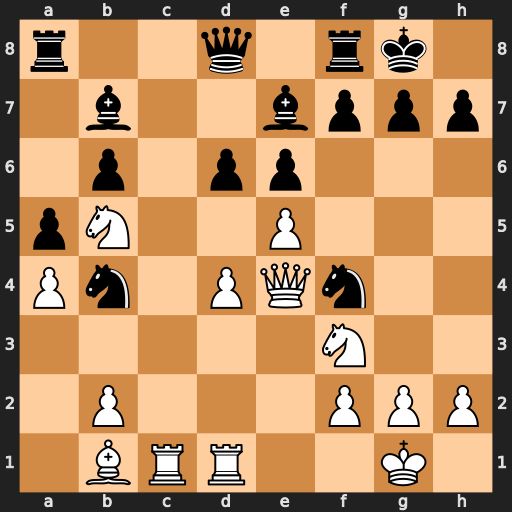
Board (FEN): r2q1rk1/1b2bppp/1p1pp3/pN2P3/Pn1PQn2/5N2/1P3PPP/1BRR2K1
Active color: w
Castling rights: -
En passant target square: -
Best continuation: Qxh7#